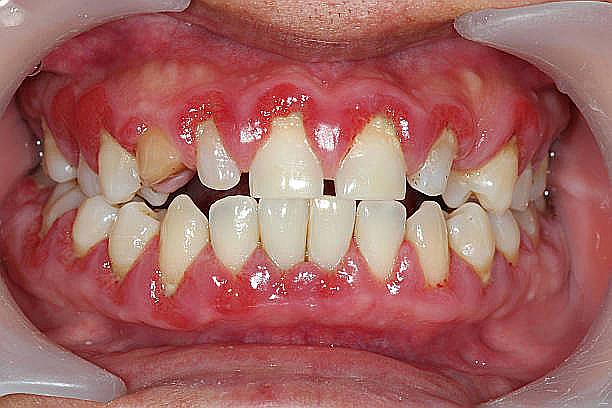
Condition: Gingivitis